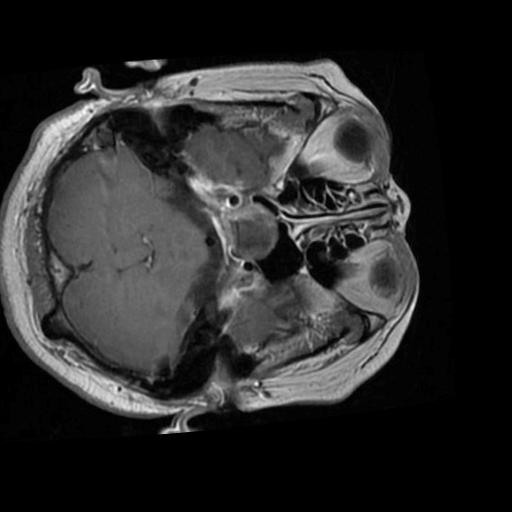
Label: brain_tumor